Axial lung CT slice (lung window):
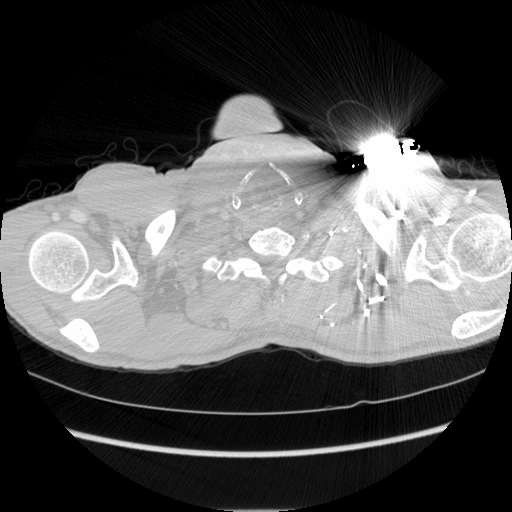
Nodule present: no